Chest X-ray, PA view. Patient: 63 years old, sex M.
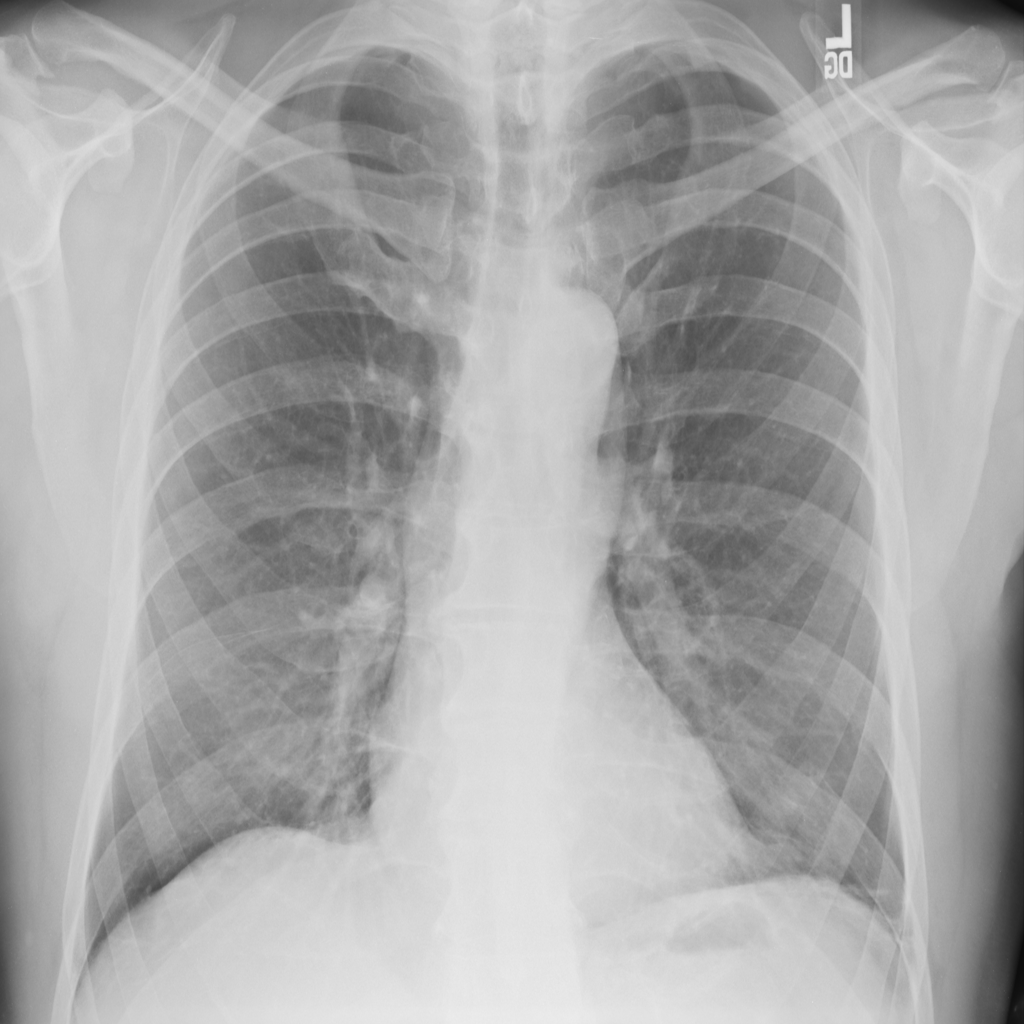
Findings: No Finding